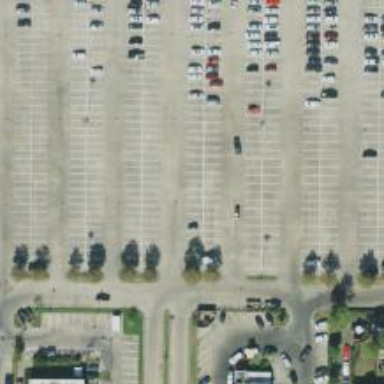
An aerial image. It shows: Parking space.